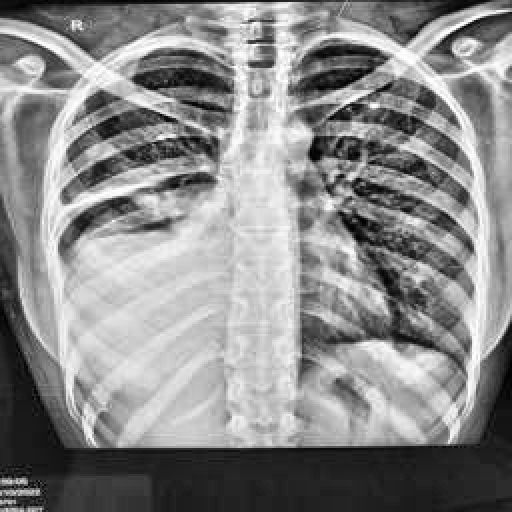
Finding: TUBERCULOSIS